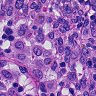
Metastatic tissue present: no